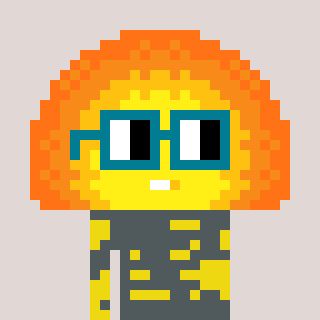
a pixel art character with square dark green glasses, a sunset-shaped head and a yellow-colored body on a warm background